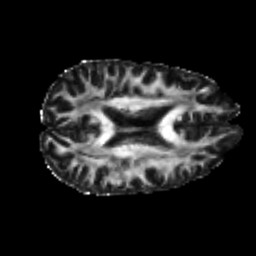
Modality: FA
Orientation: axial
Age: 25
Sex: male
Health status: healthy
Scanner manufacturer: philips
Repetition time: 7.477 s
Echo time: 0.08753 s